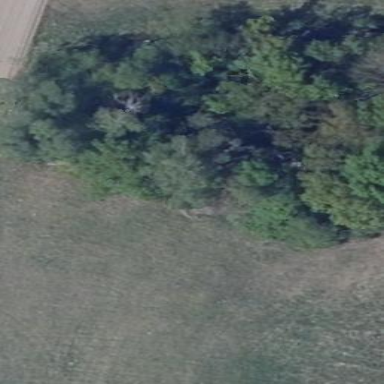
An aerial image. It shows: Forest area.